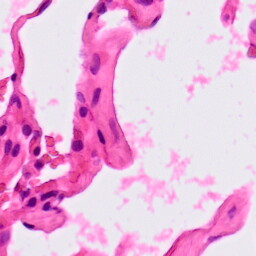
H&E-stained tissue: Lung